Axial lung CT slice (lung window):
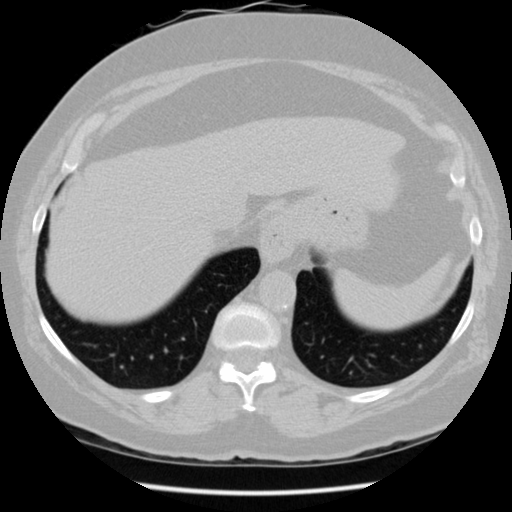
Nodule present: no